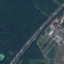
Label: Highway